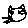
Label: cat